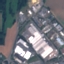
Land use / land cover: Industrial